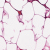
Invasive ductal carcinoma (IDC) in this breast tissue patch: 0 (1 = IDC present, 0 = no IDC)